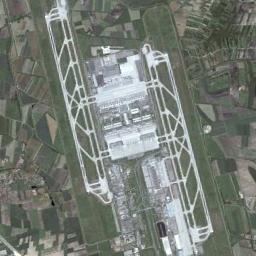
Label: airport